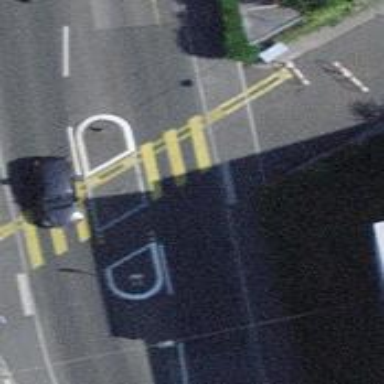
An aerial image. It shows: Kerb serving as barrier.